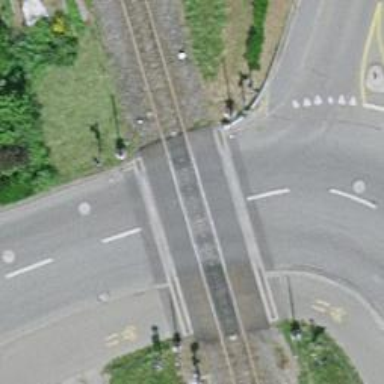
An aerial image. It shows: Level crossing with double half barrier.